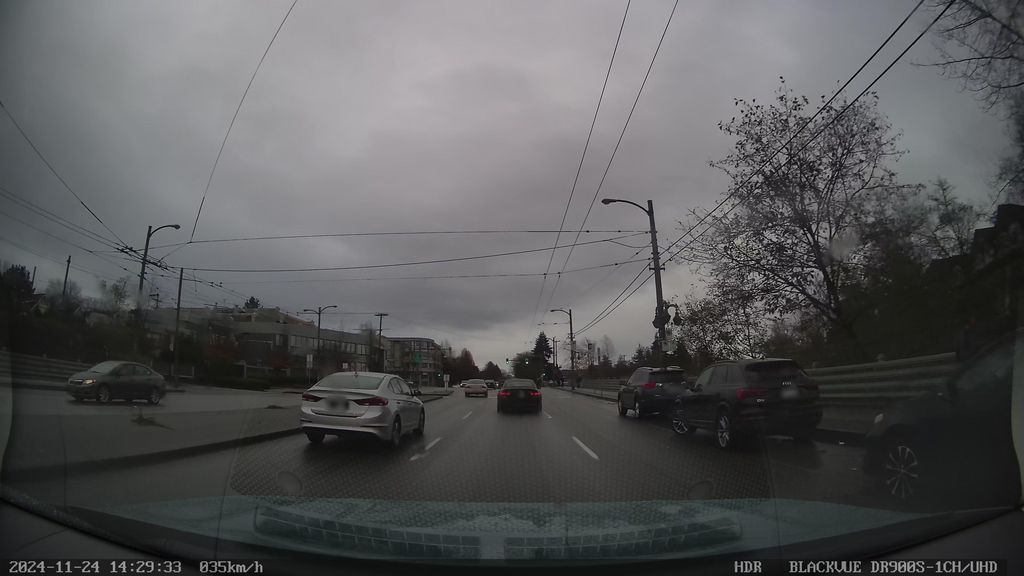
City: vancouver